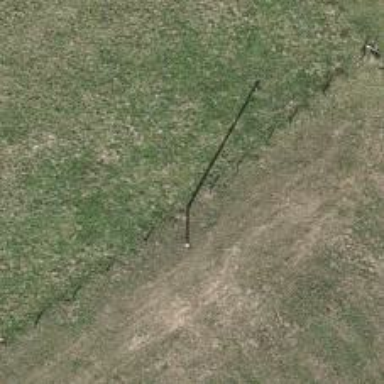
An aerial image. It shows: Power pole.